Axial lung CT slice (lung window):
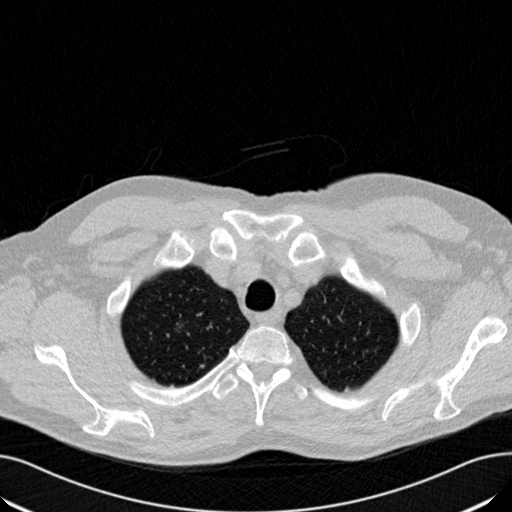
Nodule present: no